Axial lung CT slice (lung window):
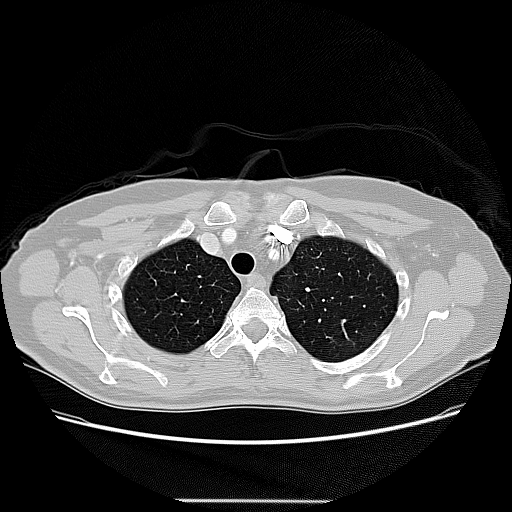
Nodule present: no